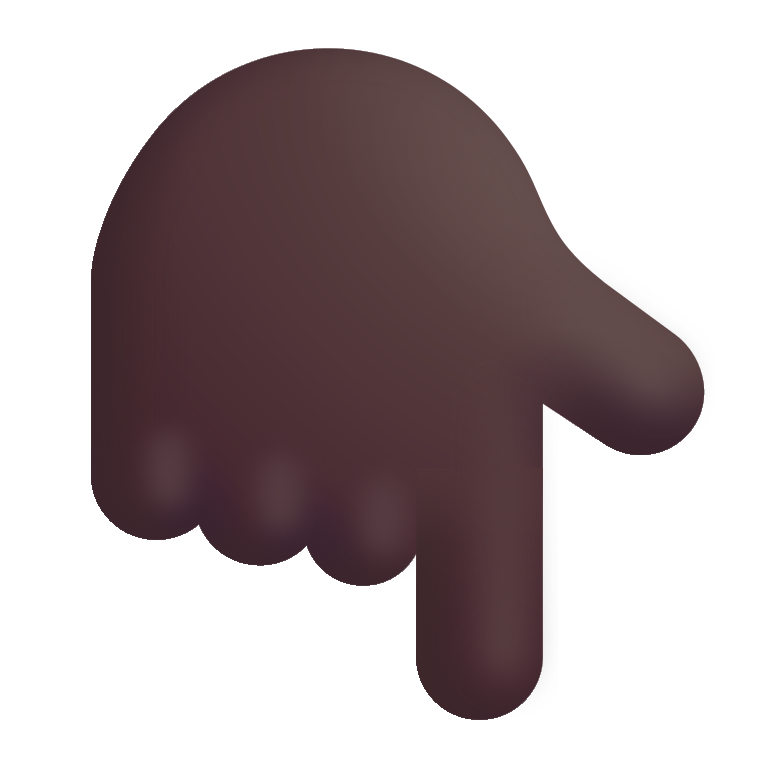
backhand index pointing down color dark